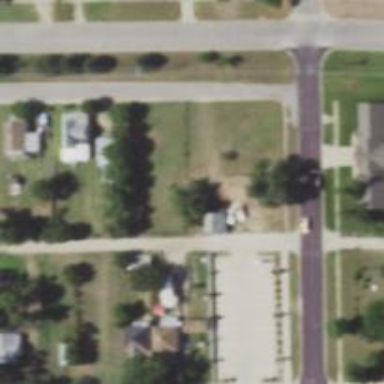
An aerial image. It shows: Alley classified as service road.